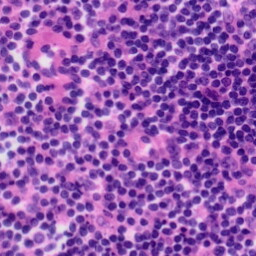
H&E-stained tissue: Tonsil